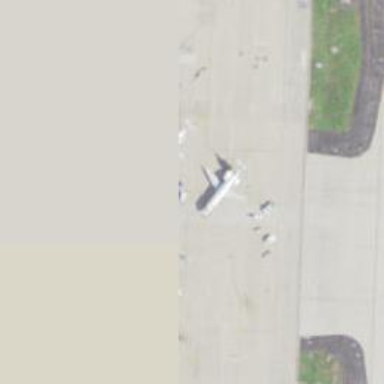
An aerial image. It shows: Airport gate.